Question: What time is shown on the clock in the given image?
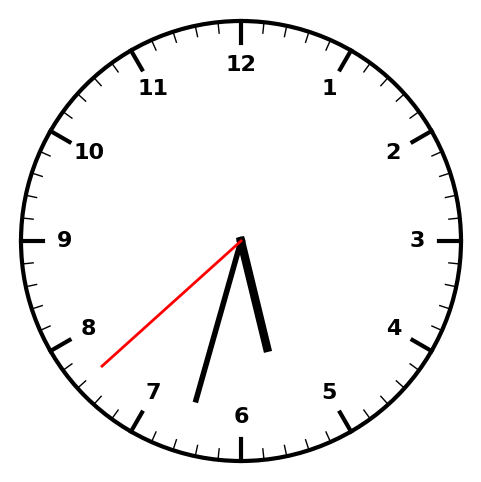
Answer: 05:32:38